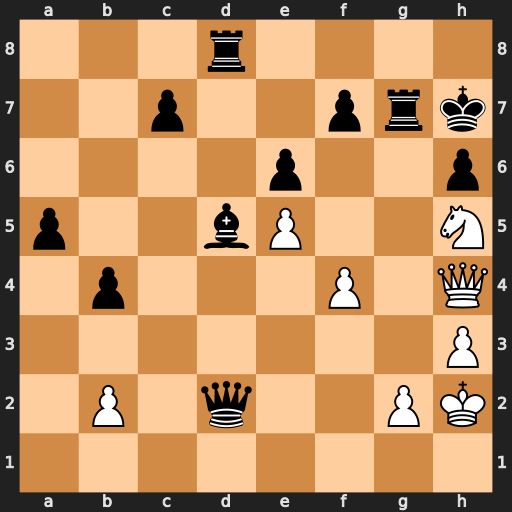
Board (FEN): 3r4/2p2prk/4p2p/p2bP2N/1p3P1Q/7P/1P1q2PK/8
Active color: w
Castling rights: -
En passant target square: -
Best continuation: Nf6+ Kh8 Qxh6+ Rh7 Qxh7#